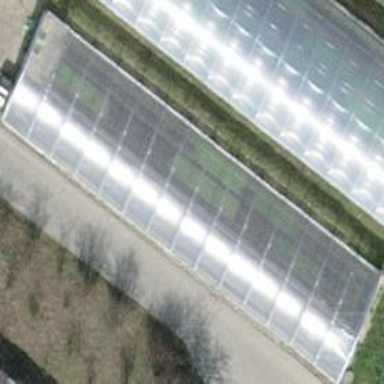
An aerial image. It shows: Greenhouse.